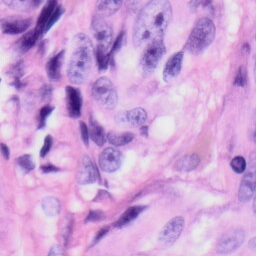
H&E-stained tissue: Skin